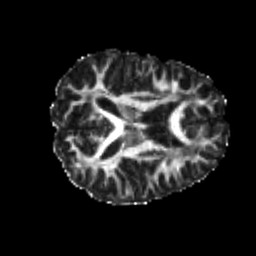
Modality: FA
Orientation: axial
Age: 20
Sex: male
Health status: healthy
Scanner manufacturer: philips
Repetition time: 7.389 s
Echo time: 0.08599 s